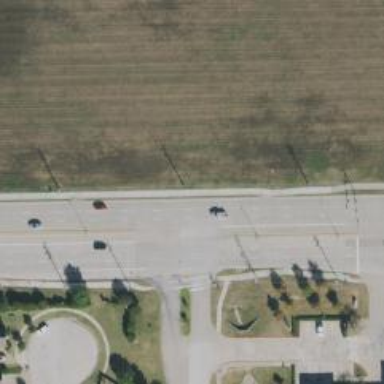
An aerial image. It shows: Primary highway with separate sidewalk.